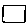
Label: square